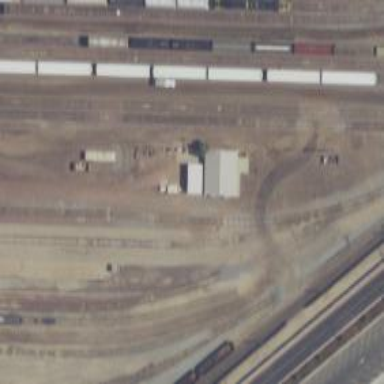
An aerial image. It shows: Railway yard in service.